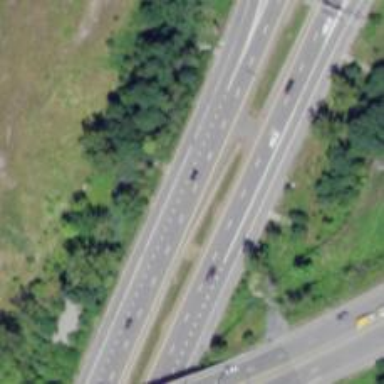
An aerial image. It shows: Asphalt motorway.